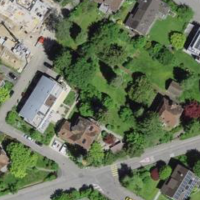
EUNIS habitat code: 55
Species observed at this site:
Vicia sepium
Fagus sylvatica
Fagopyrum esculentum
Tanacetum parthenium